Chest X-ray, AP view. Patient: 15 years old, sex M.
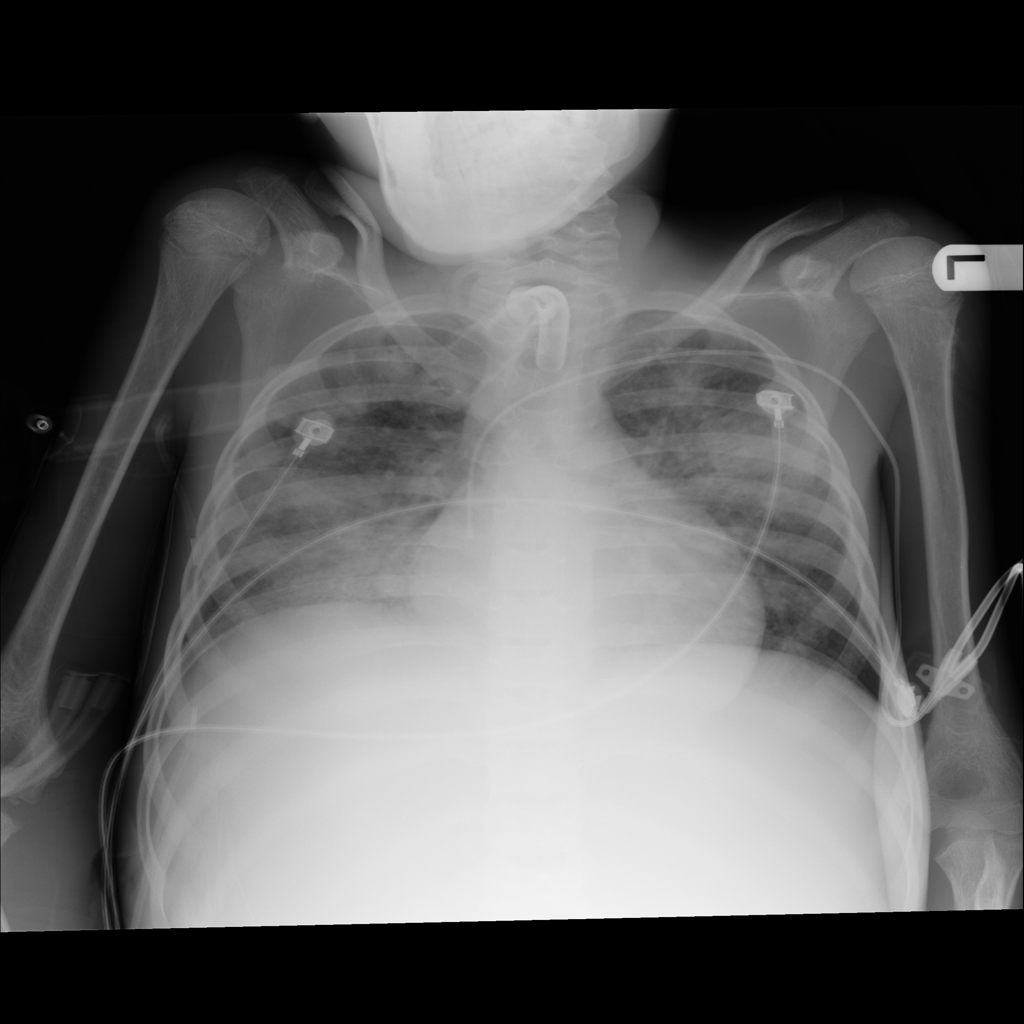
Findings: No Finding